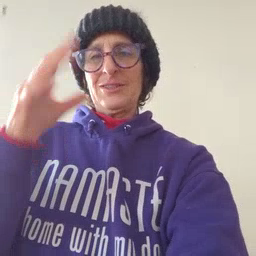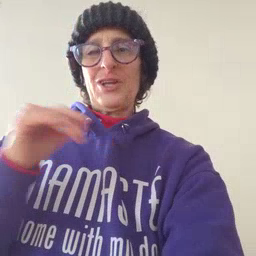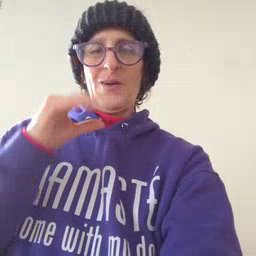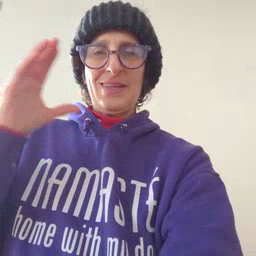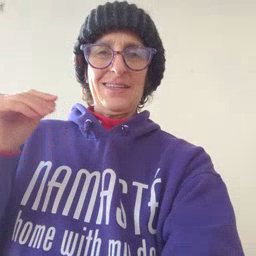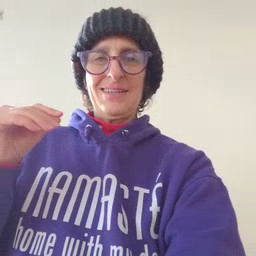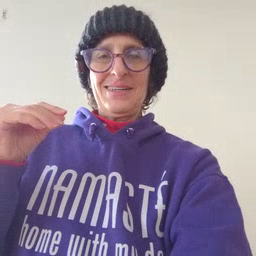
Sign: story